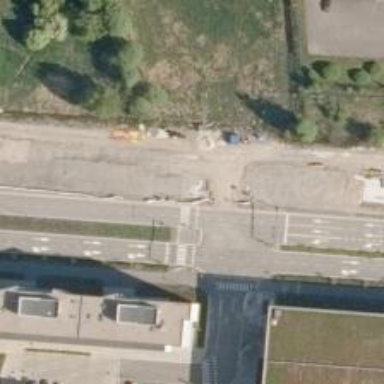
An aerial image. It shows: Asphalt cycleway with crossing.